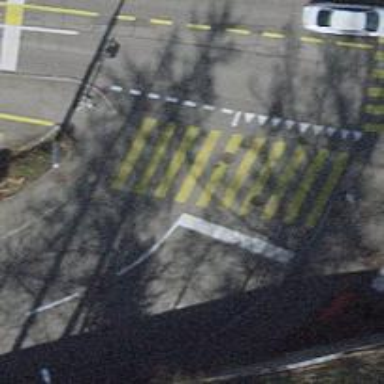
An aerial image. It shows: Road with traffic signals and zebra crossing with traffic signals.